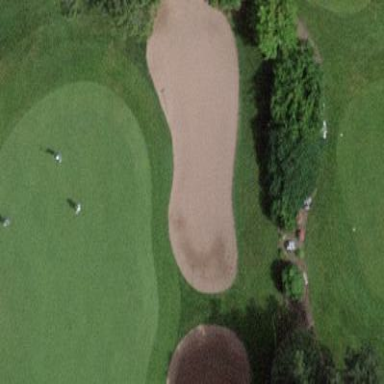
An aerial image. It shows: Bunker on golf course.